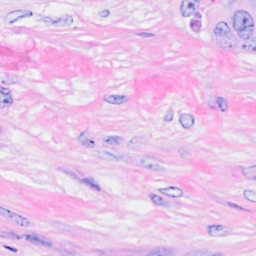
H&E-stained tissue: Breast